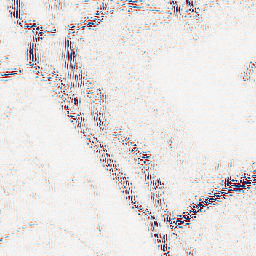
Category: wavelet
Decomposition family: wavelet_reverse_biorthogonal
Decomposition parameters: wavelet: rbio3.5
level: 2
Upsampling method: quadratic
Upsampling parameters: scale: 2
Upsampling scale: 2